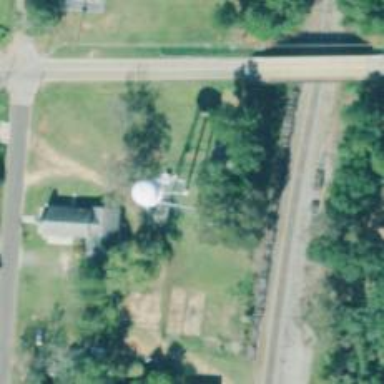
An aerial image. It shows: Water tower that is man-made.